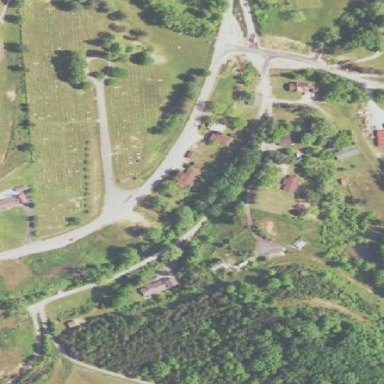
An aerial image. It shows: Cemetery.